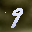
Label: 9